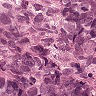
Metastatic tissue present: yes